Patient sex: M
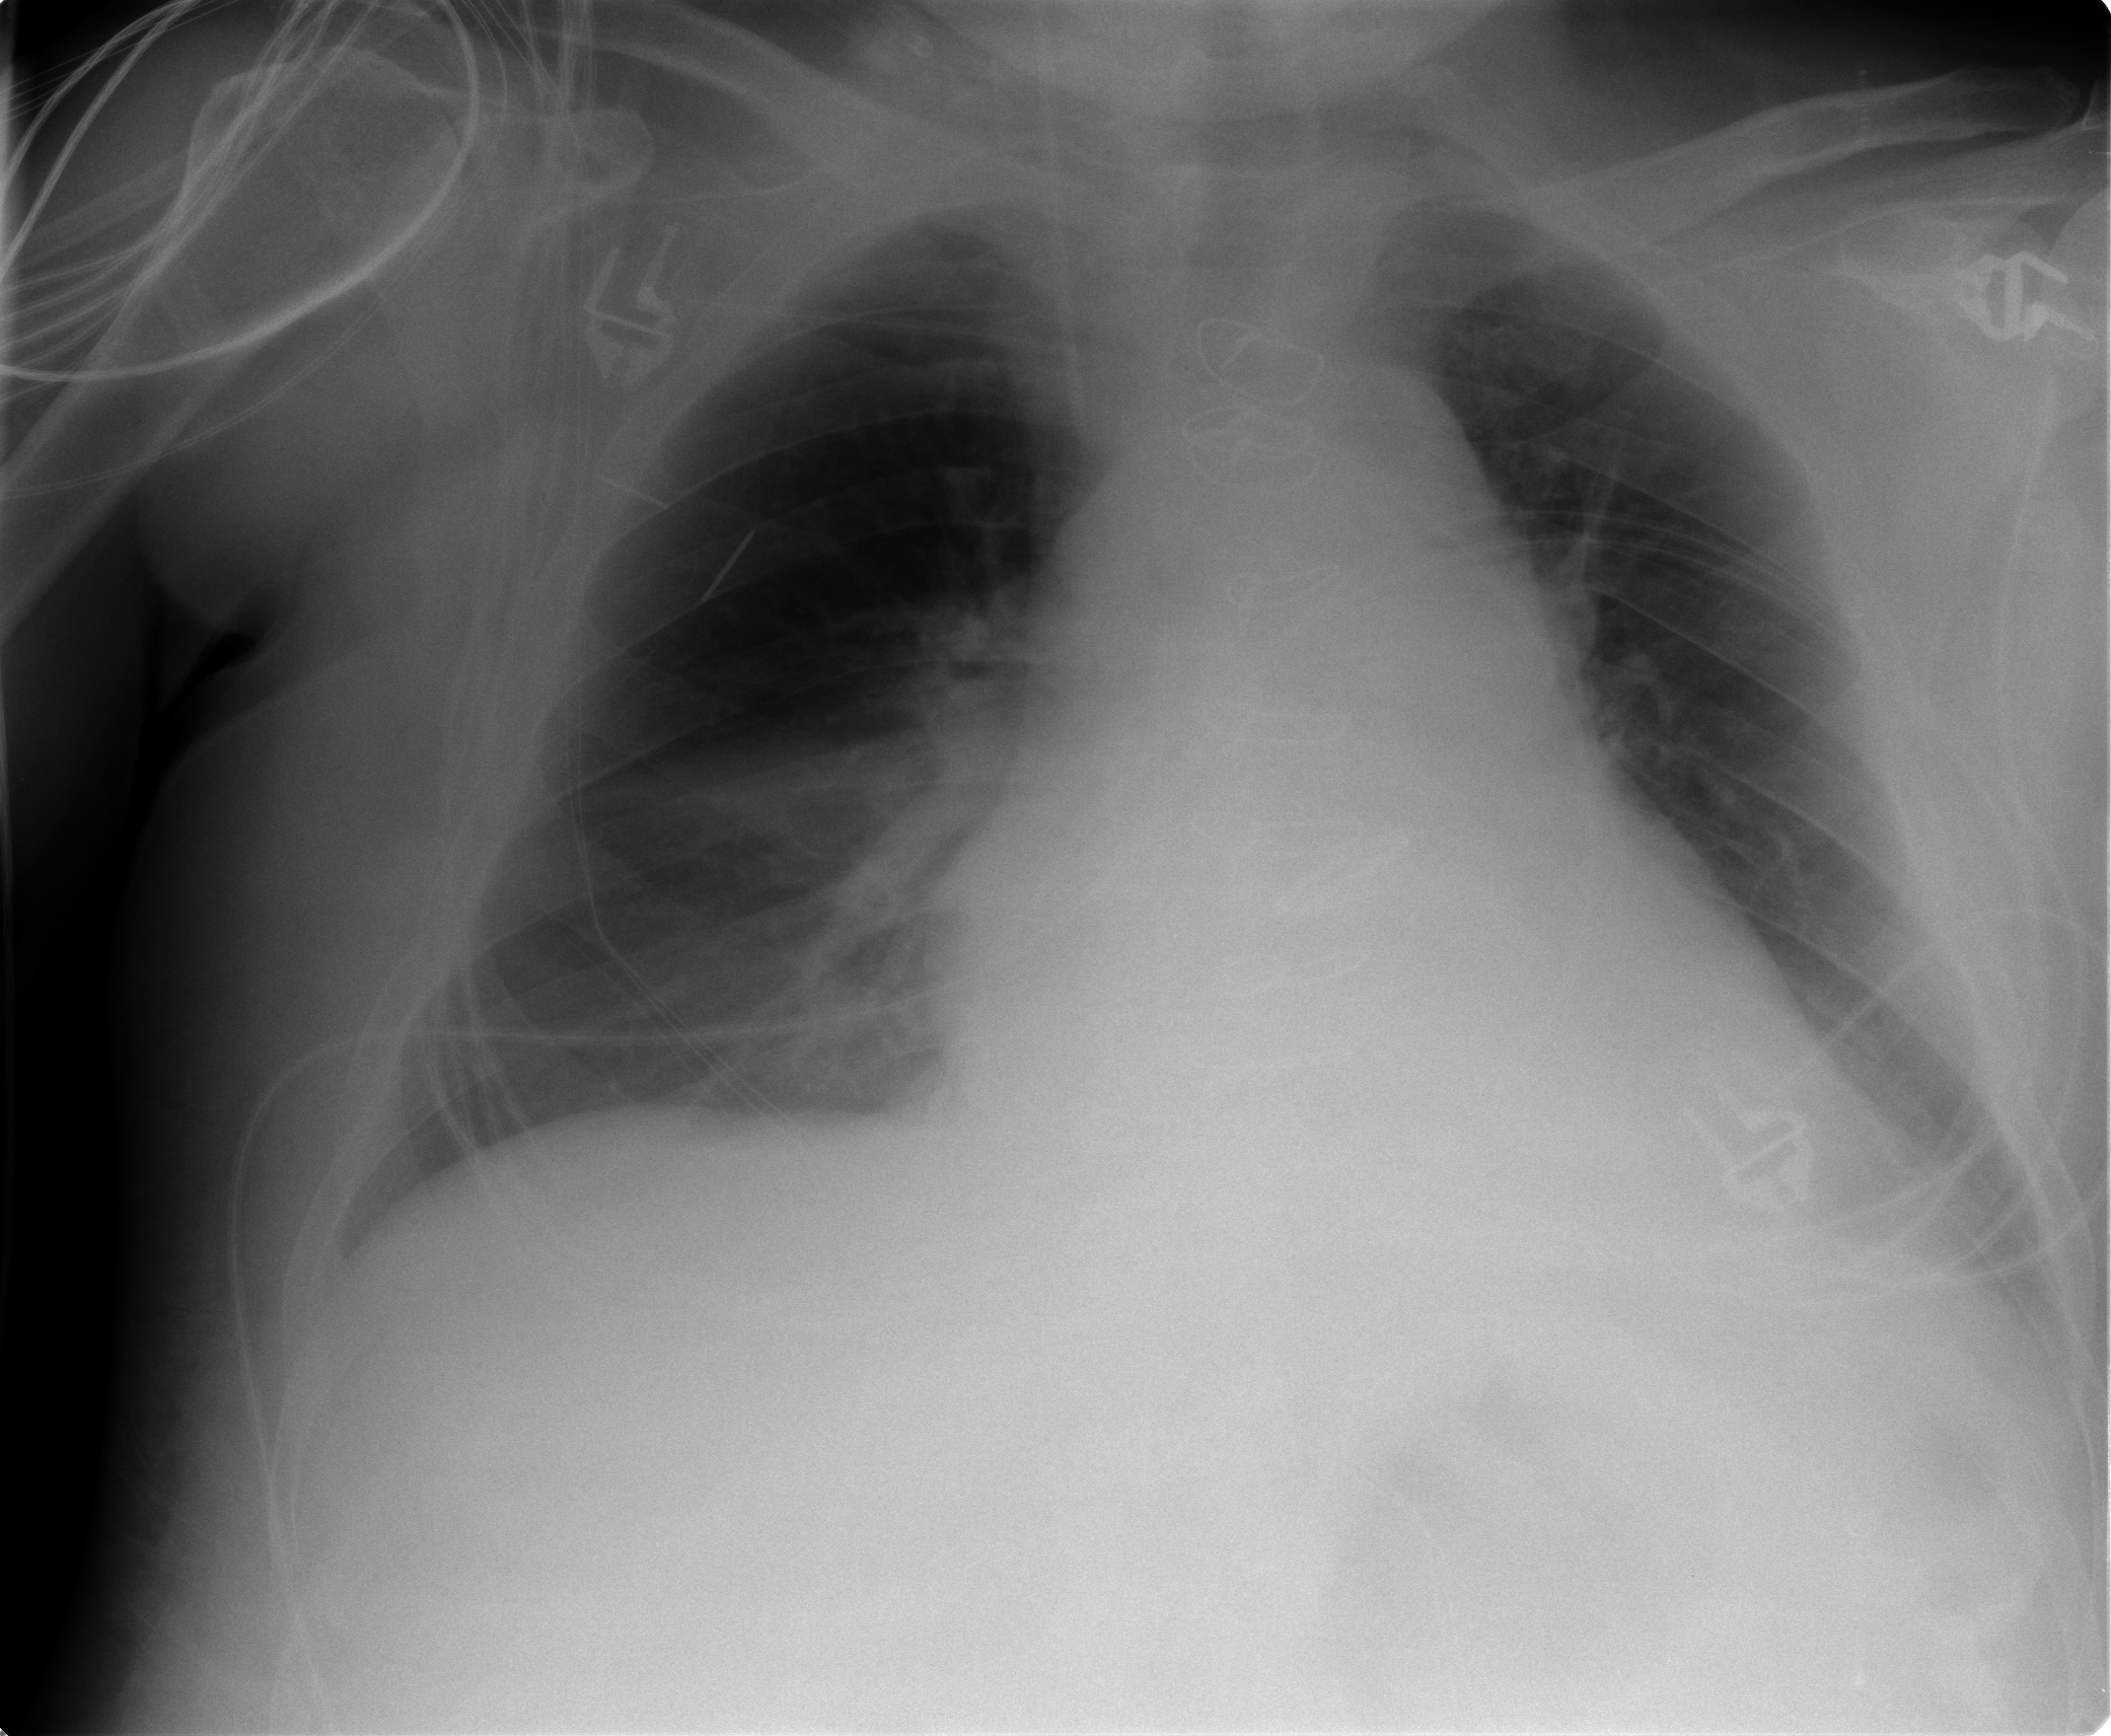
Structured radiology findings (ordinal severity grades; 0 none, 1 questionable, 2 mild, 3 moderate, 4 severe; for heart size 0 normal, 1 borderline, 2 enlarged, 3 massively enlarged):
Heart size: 2
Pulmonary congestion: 1
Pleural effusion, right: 0
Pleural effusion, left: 1
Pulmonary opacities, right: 0
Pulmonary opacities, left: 0
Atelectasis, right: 0
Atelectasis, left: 0